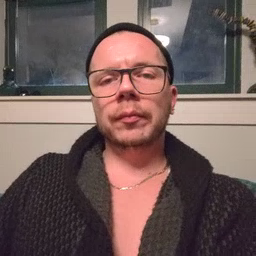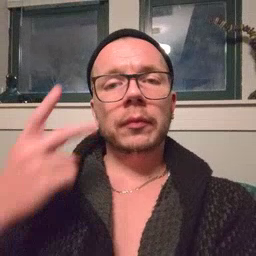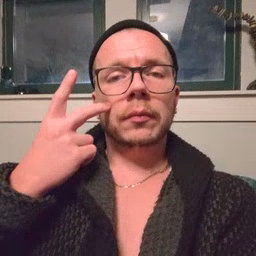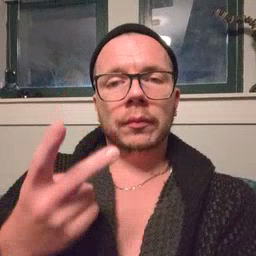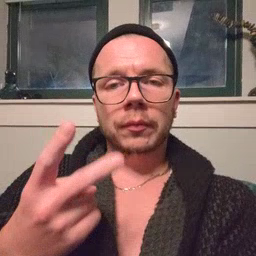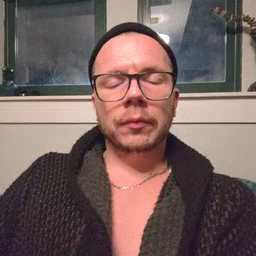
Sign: see